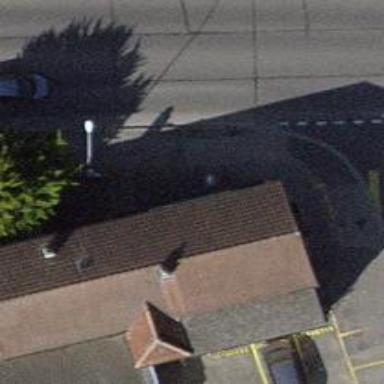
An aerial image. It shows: Convenience shop.